Field crop: maize
Growth stage: 2
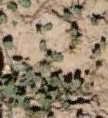
Species: convolvulus